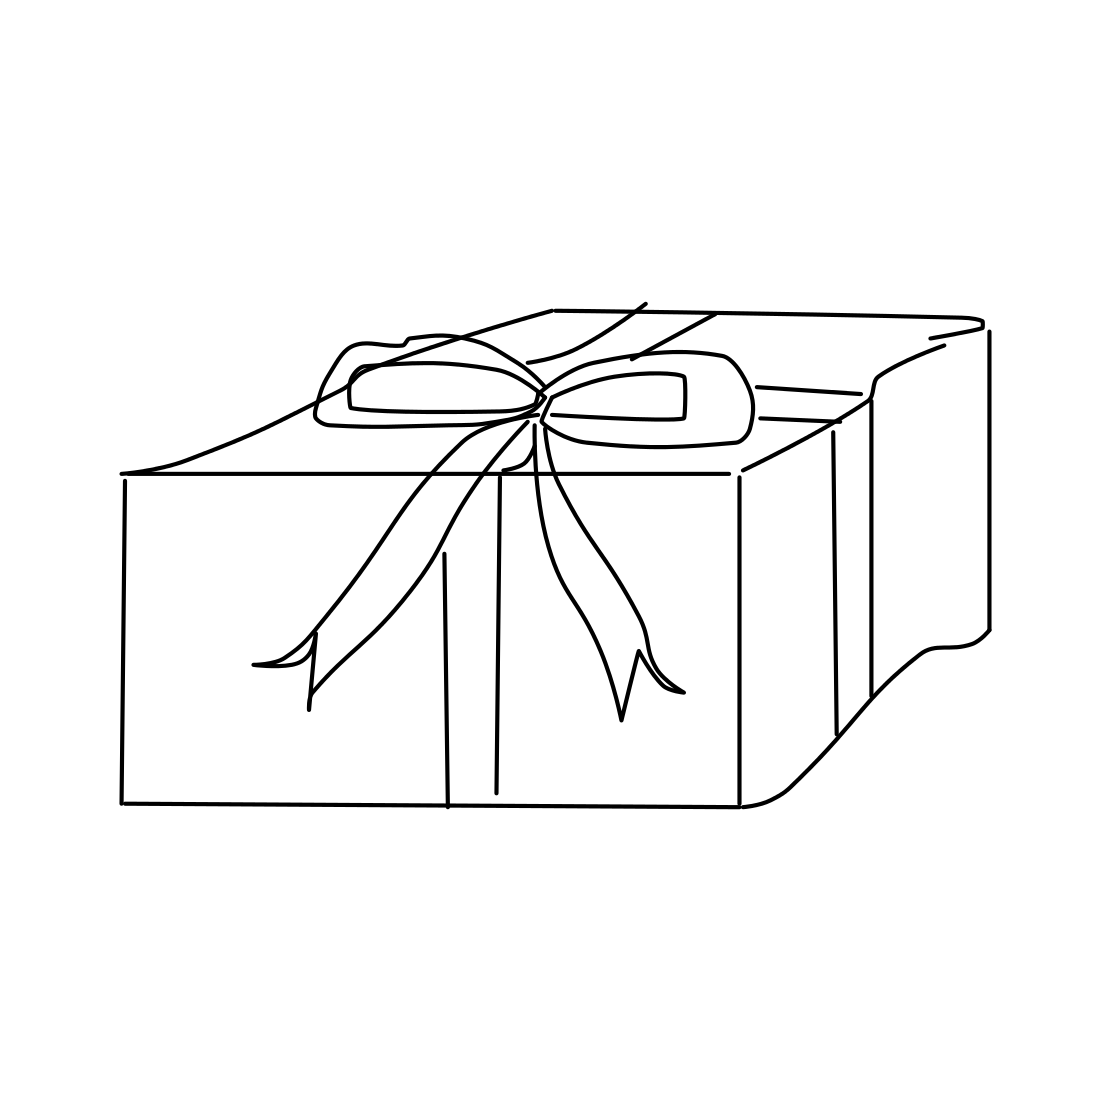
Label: present